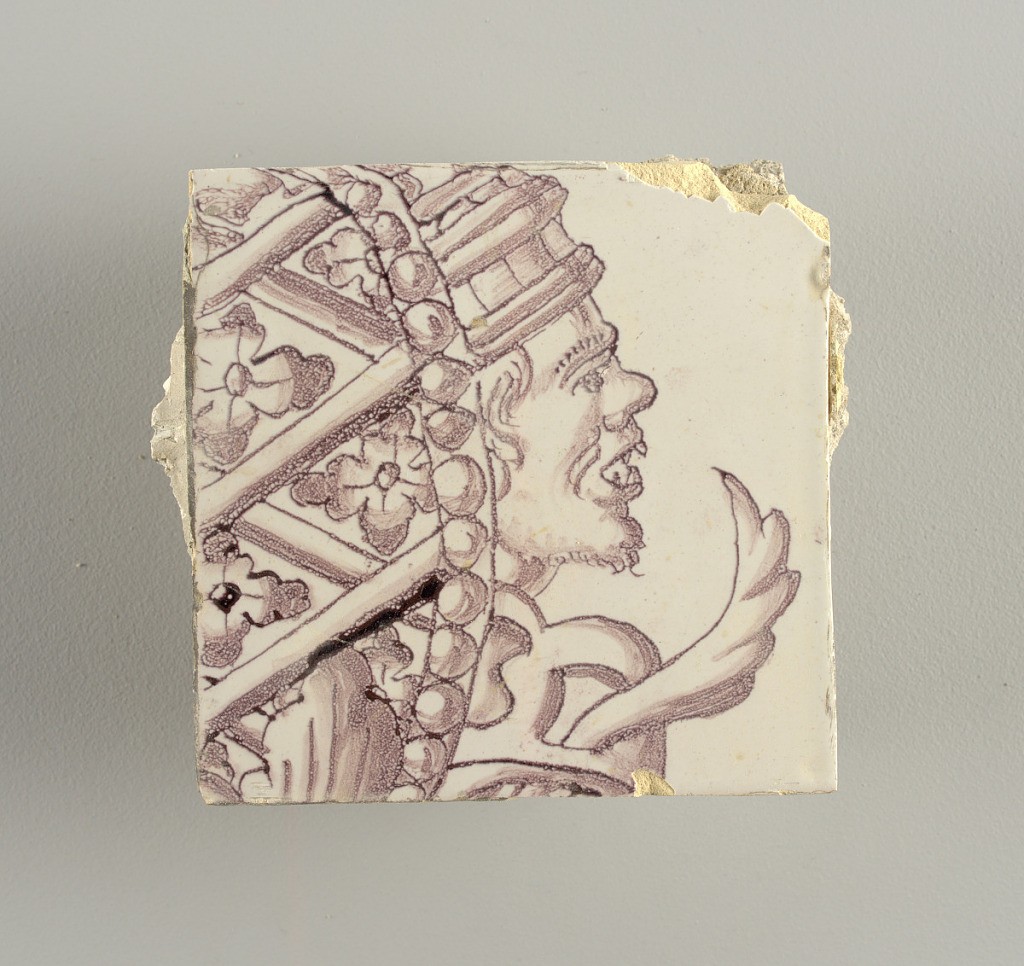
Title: Tile wall facing
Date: ca. 1725
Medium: Tin-glazed earthenware, underglaze
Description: Horizontal rectangle.  Thirty tiles wide and twenty-three tiles high with opening for fireplace eleven tiles wide and ten high.  Foliage arabesques disposed about three vertical axes from which are emphazised by urns at center and right, and at left by the figure of a standing woman carrying an infant on her arm and accompanied by two children.